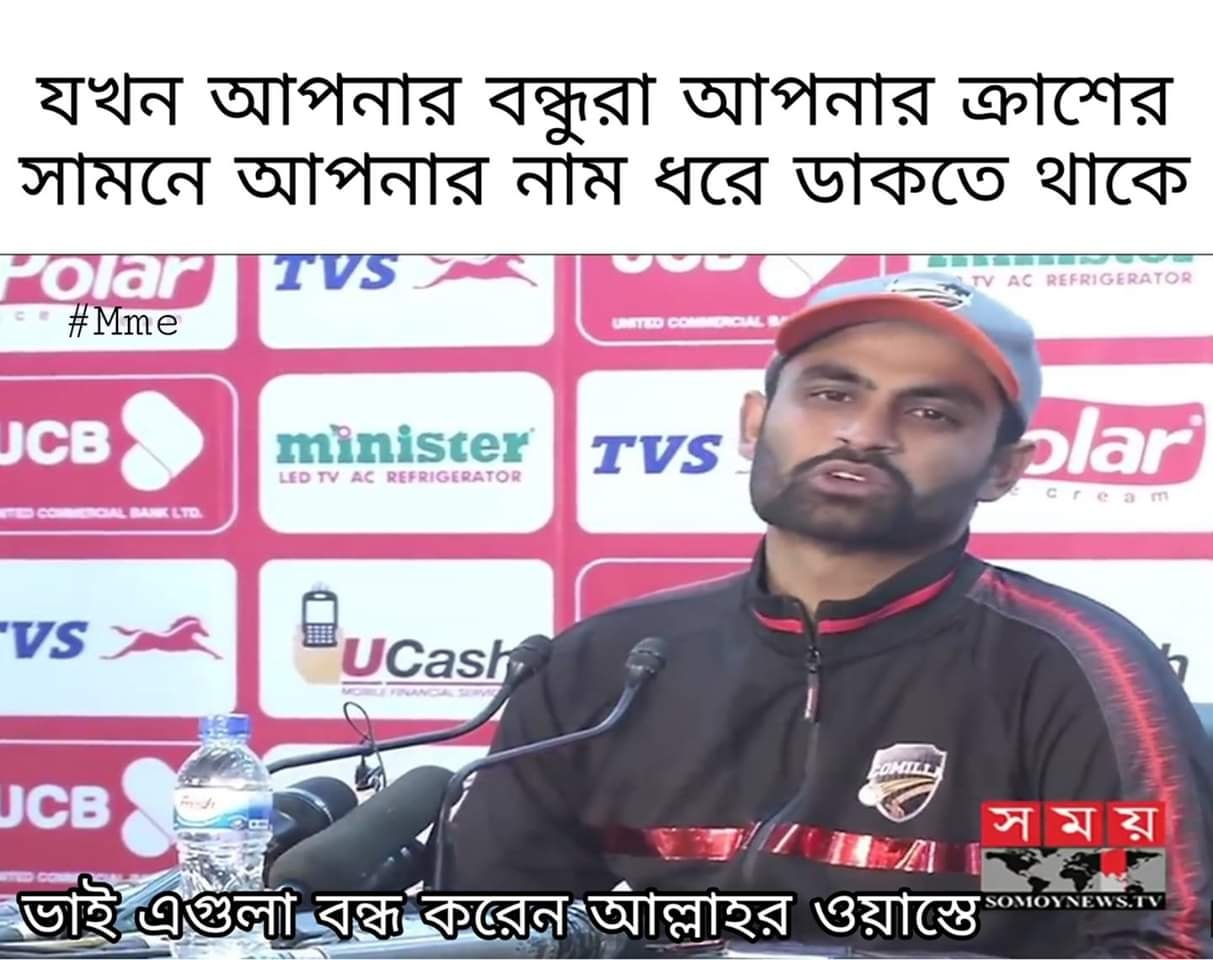
Text: যখন আপনার বন্ধুরা আপনার ক্রাশের সামনে আপনার নাম ধরে ডাকতে থাকে ভাই এগুলা বন্ধ করেন আল্লাহর ওয়াস্তে
Label: Non Hate